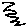
Label: zigzag